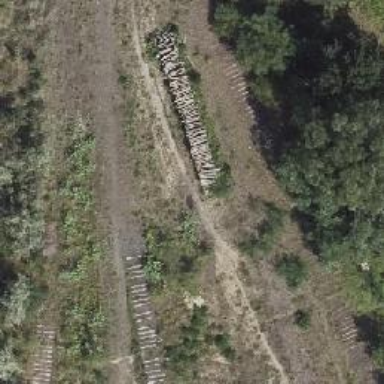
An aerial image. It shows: Abandoned railway with historical significance.